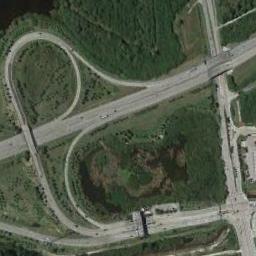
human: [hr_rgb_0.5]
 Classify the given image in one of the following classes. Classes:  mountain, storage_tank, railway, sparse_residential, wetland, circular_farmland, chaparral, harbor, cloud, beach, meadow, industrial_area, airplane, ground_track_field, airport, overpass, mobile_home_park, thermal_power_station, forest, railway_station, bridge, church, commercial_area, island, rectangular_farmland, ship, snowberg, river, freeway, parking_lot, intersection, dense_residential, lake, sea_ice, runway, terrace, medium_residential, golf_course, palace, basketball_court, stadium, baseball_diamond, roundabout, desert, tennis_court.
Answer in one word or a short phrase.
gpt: overpass